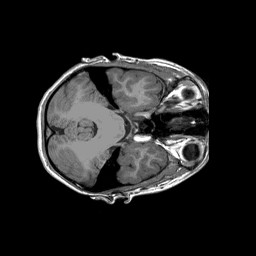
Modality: T1w
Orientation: coronal
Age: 12
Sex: male
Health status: ill